Question: I am currently getting stuck with controlling components focus in C#.net. My goal is that preventing losing focus of Textbox A when "click" to another component (eg Textbox B or something). This "focus" mechanism will be kept except Textbox C or D ... is clicked.

That might sound so weird but my situation is that Each of those rows A,C,D is a datarepeater item, and I only want to vertically move "focus" on the right column, not B column.
So, It is possible to do that in C# or I've got to find another control (not Data repeater). Any helps would be grateful.
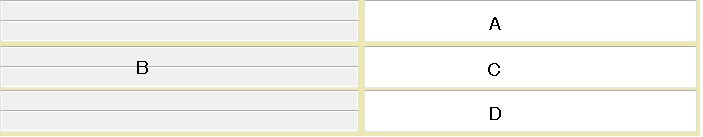
Answer: You can use the Leave event of the TextBoxA along with a list that contains the controls that are allowed to acquire focus.
'''
[DllImport("user32.dll", CharSet = CharSet.Auto, CallingConvention = CallingConvention.Winapi)]
internal static extern IntPtr GetFocus();
private Control GetFocusedControl()
{
Control focusedControl = null;
// To get hold of the focused control:
IntPtr focusedHandle = GetFocus();
if (focusedHandle != IntPtr.Zero)
// Note that if the focused Control is not a .Net control, then this will return null.
focusedControl = Control.FromHandle(focusedHandle);
return focusedControl;
}
private void textBox3_Leave(object sender, EventArgs e)
{
//Any control that is allowed to acquire focus is just added to this array.
Control[] allowedToAcquireFocusControls = {
textBox1
};
Control focusedControl = GetFocusedControl();
if (!allowedToAcquireFocusControls.Contains(focusedControl))
{
textBox3.Focus();
}
}
'''
Reference: <URL>